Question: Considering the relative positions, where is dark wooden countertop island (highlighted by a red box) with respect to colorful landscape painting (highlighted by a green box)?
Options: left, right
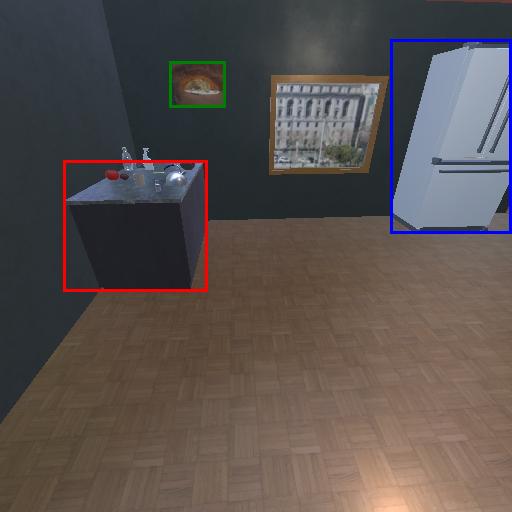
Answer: left